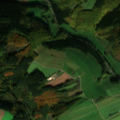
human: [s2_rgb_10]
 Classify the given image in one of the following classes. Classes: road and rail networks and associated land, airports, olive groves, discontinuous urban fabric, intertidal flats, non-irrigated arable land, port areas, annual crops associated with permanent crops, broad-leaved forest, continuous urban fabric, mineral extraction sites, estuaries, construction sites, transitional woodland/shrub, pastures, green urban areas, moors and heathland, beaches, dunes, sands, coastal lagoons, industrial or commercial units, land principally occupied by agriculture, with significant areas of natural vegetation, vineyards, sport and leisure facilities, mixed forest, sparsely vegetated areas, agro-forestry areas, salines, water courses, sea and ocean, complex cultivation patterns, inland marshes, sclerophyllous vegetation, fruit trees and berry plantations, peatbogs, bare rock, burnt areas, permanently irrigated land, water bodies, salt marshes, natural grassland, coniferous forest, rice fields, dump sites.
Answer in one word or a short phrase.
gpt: non-irrigated arable land, pastures, land principally occupied by agriculture, with significant areas of natural vegetation, broad-leaved forest, coniferous forest, mixed forest